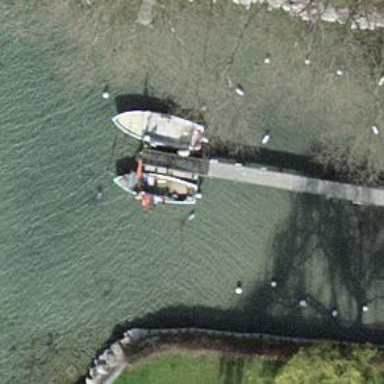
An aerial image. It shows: Man-made pier.